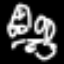
Label: square